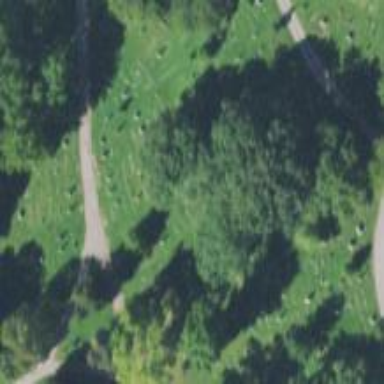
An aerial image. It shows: Cemetery.